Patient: sex M, age 31
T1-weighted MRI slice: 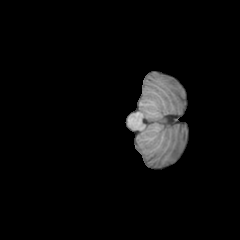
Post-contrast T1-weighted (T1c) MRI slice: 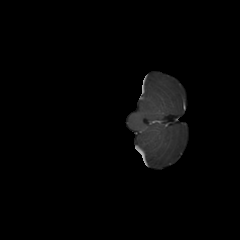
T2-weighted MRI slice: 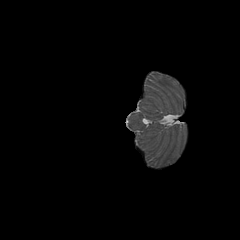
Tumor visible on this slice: no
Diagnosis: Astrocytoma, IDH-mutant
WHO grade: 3